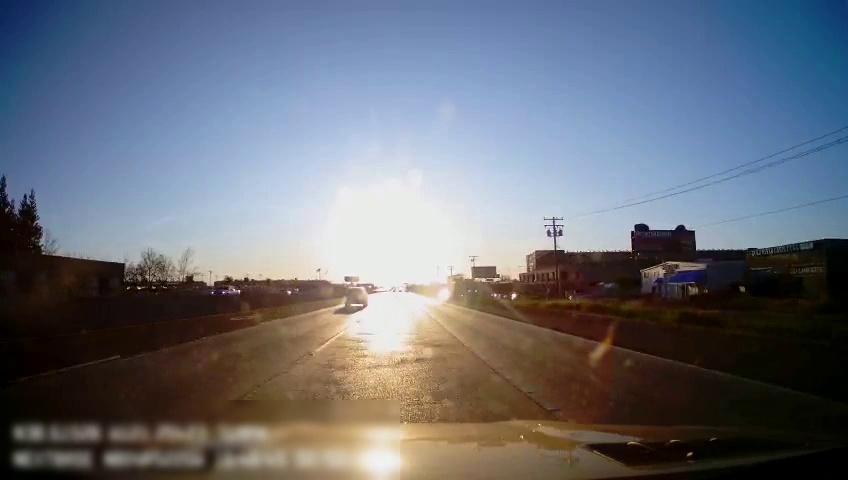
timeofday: Day
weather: Sunny
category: Drivable Space
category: Vehicles | SUV
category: Vehicles | Truck
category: Vehicles | SUV
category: Lanes | Alternate Lane
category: Lanes | Alternate Lane
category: Lanes | Current Lane
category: Lanes | Current Lane
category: Lanes | Alternate Lane